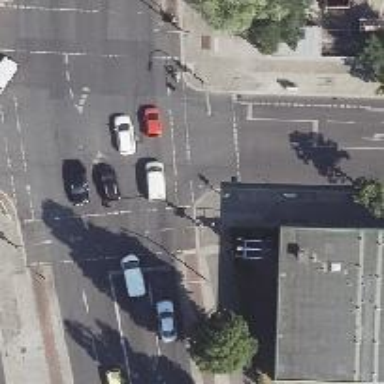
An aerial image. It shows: Road with traffic signals for signaling.